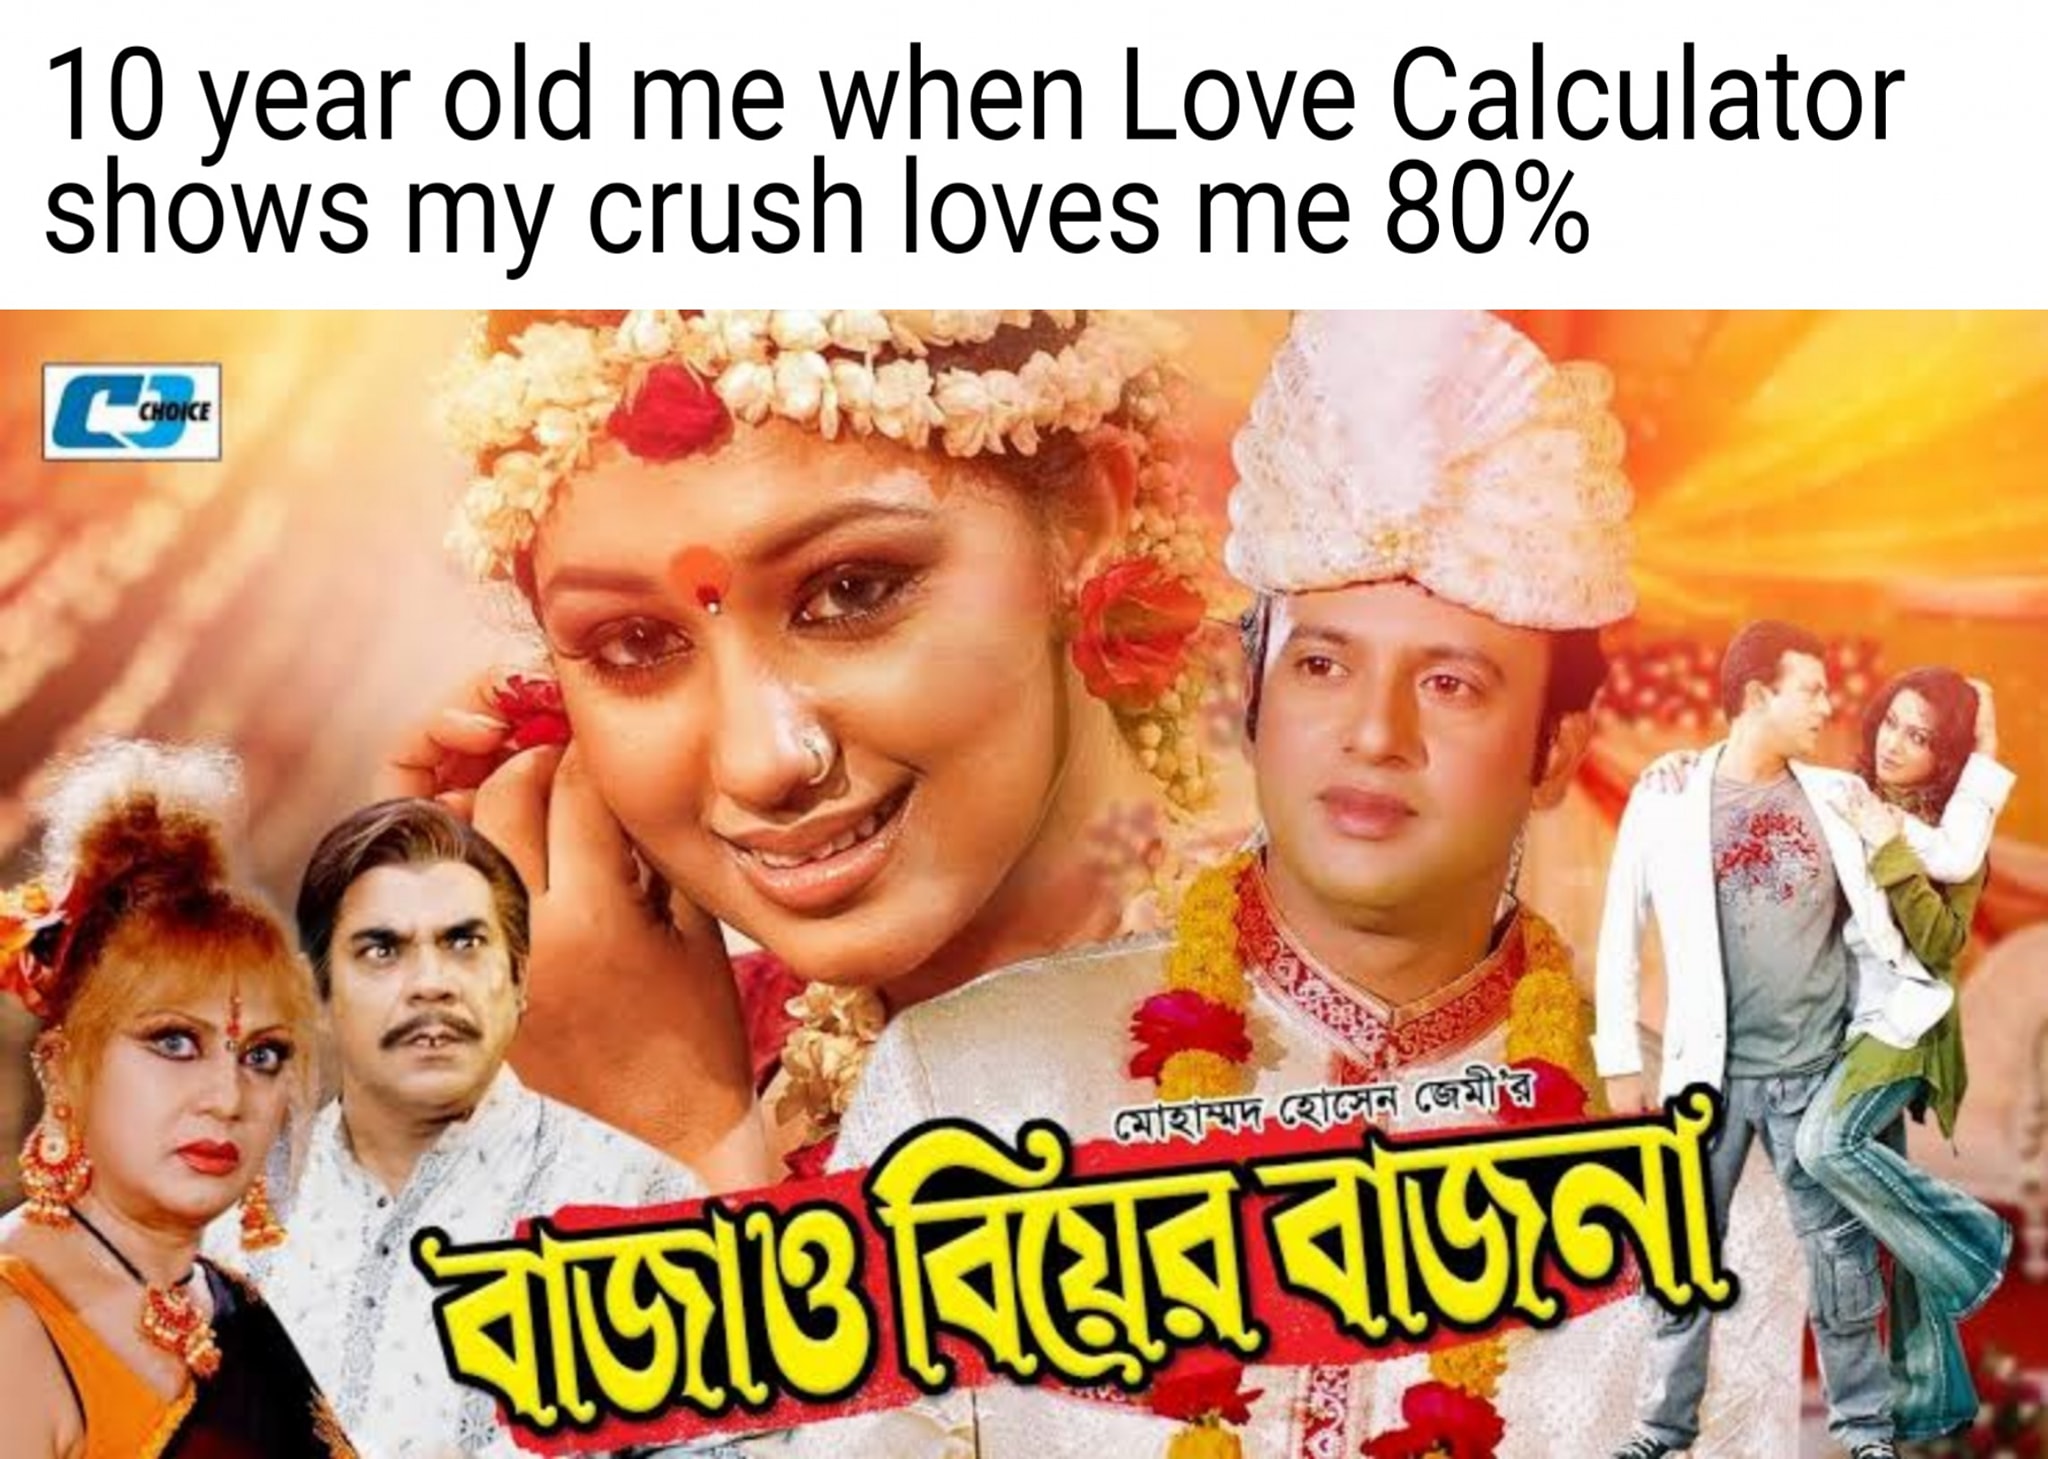
Caption: 10 year old me when Love Calculator shows my crush loves me 80%   বাজাও বিয়ের বাজনা
Label: non-hate